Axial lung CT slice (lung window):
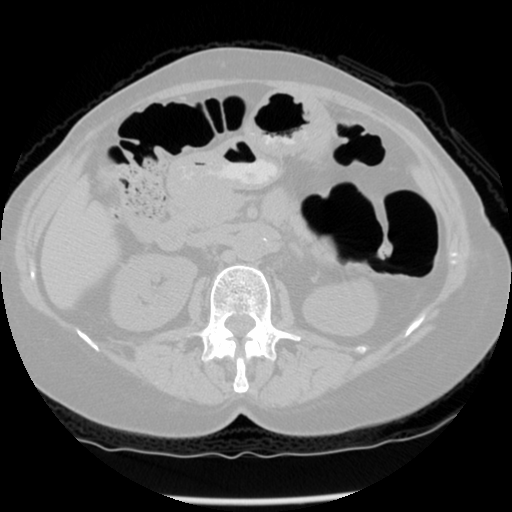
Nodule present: no